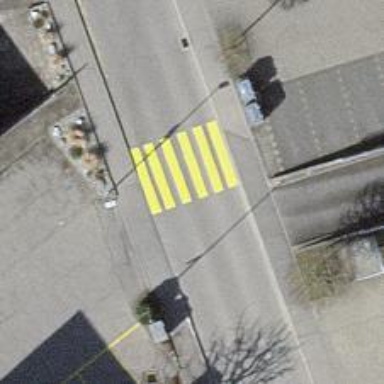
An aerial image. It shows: Zebra crossing on the road.